Field crop: maize
Growth stage: 2
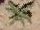
Species: atriplex